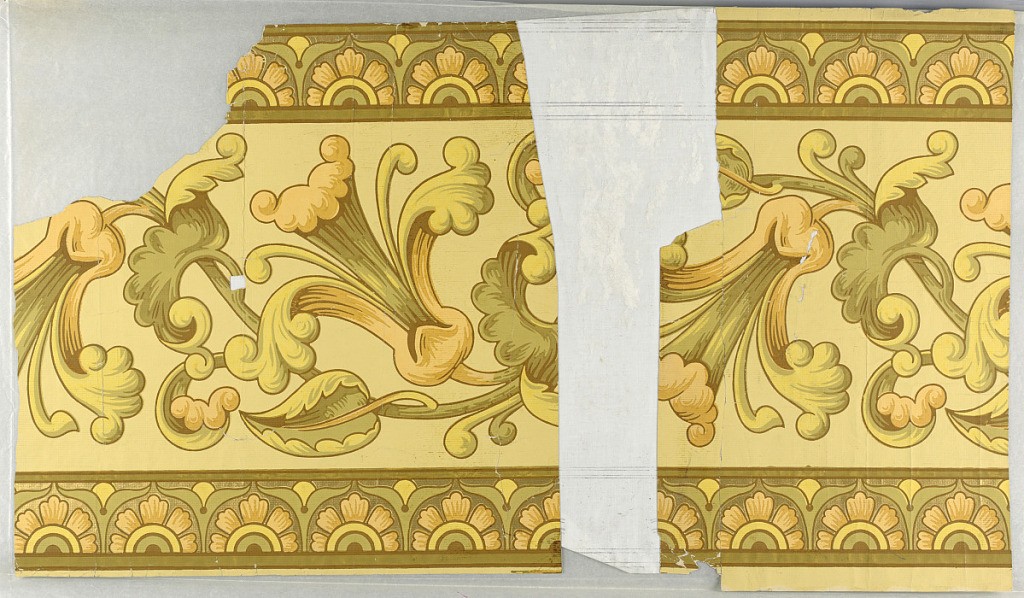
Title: Frieze
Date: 1890–1910
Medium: Machine-printed
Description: Stylized peach, yellow and olive green flowers.